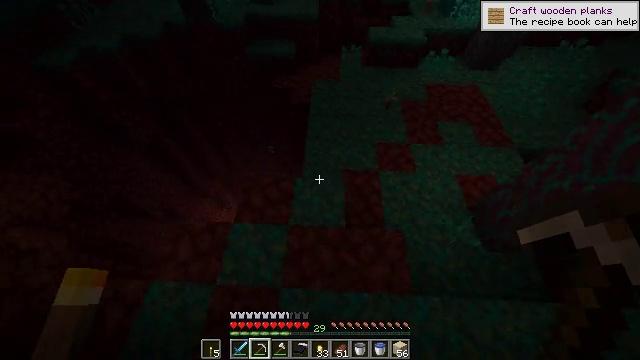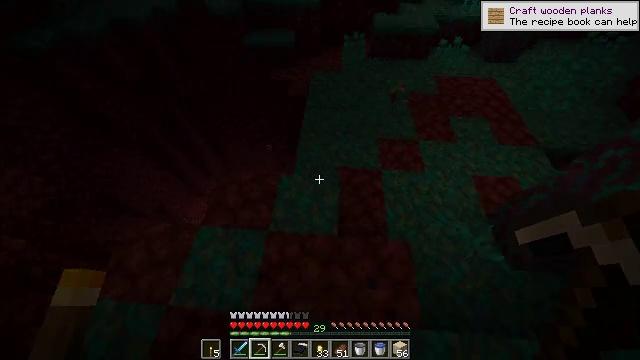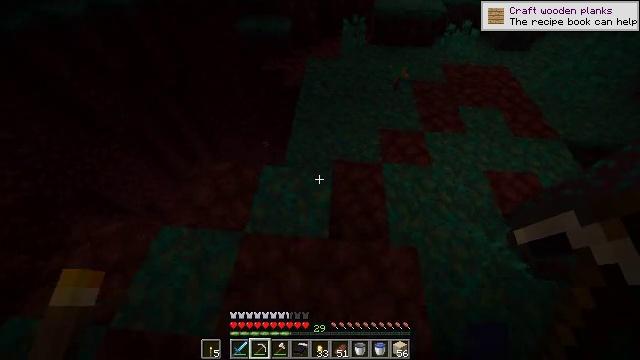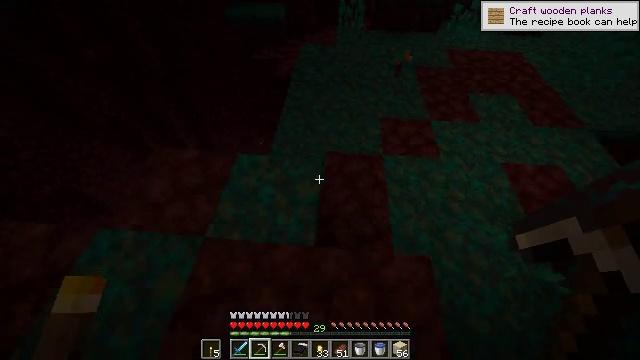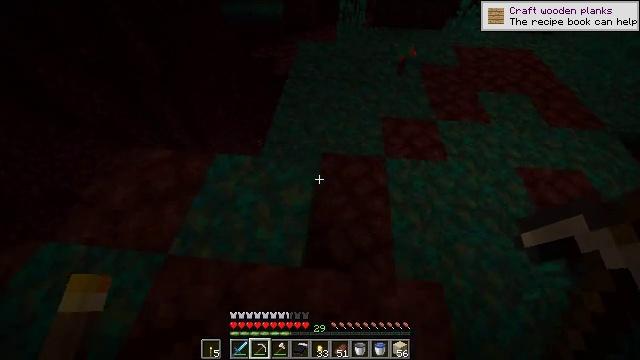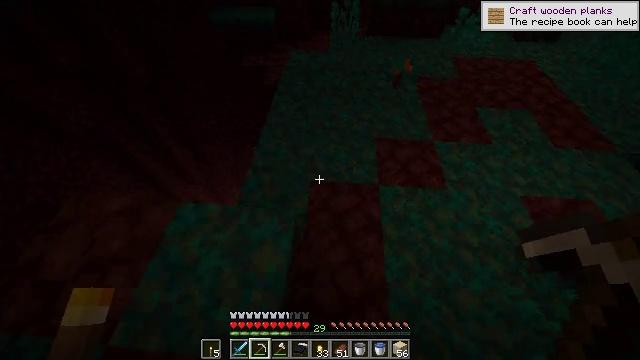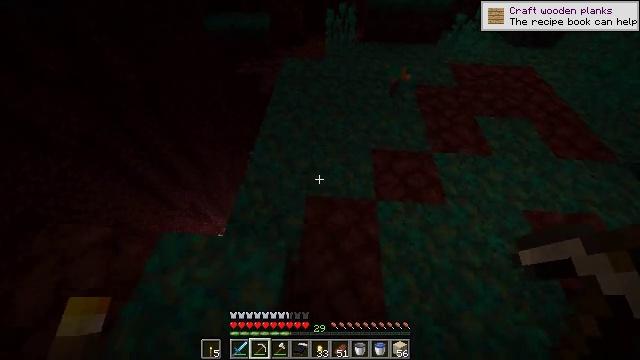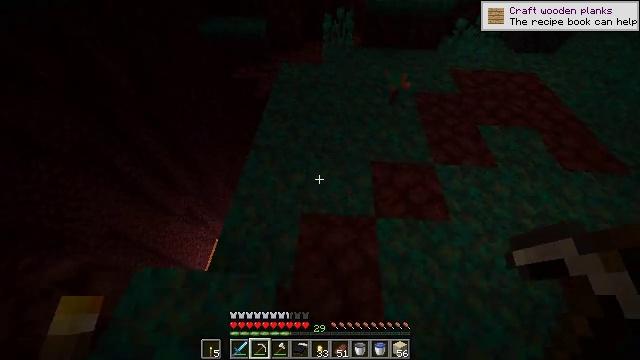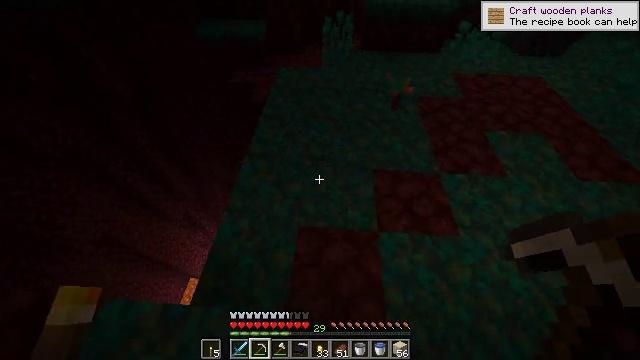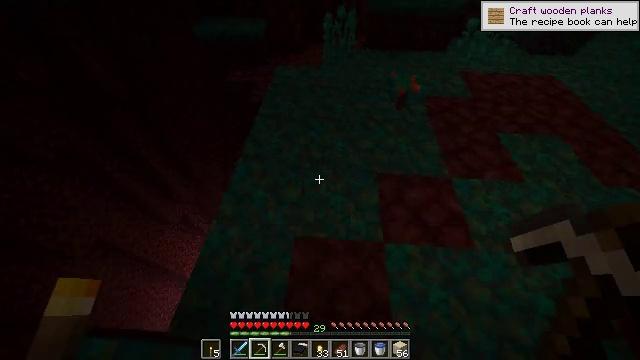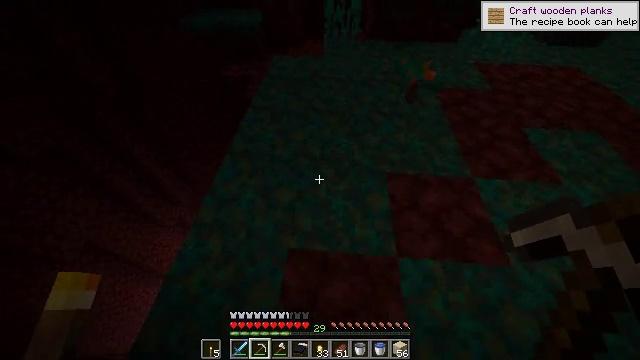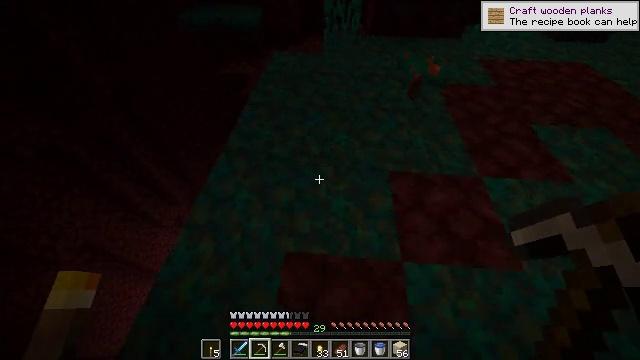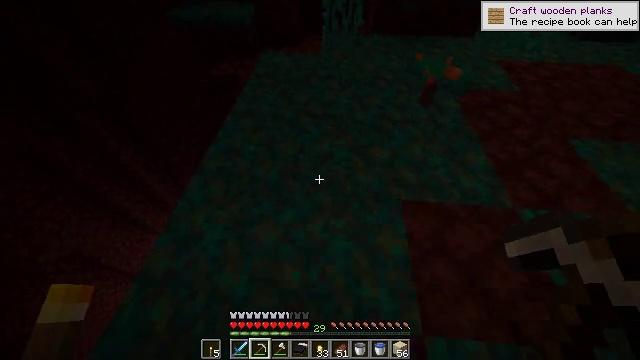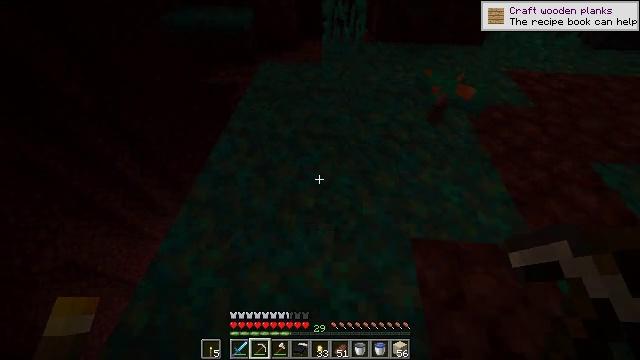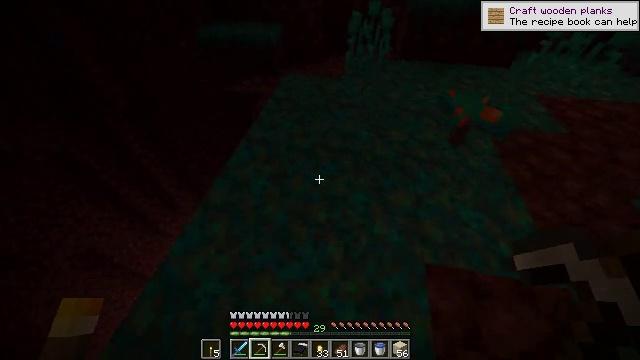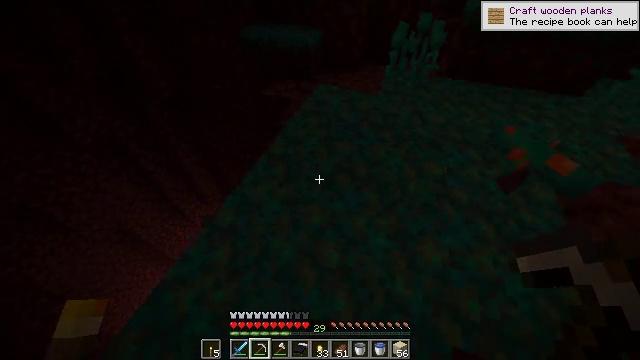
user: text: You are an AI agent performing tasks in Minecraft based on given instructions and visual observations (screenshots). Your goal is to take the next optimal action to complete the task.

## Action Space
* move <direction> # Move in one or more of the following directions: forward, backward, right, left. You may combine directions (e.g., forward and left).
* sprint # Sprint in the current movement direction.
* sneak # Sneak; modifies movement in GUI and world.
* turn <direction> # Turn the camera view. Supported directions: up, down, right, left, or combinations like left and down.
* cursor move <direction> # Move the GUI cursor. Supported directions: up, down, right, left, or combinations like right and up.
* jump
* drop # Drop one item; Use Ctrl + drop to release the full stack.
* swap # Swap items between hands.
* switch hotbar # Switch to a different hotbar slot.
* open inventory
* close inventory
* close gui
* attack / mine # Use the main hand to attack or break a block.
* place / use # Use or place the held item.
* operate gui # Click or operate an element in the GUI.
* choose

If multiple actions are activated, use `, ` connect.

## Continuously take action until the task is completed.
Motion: motion action
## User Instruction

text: Dig up the nether quartz ore.
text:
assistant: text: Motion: move forward and move right, sprint, turn left
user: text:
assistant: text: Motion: move forward and move right, sprint
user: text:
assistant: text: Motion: move forward, sprint
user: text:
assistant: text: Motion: move forward
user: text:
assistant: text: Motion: move forward
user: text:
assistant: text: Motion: move forward
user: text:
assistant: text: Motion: move forward
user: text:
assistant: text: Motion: move forward
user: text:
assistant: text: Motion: move forward
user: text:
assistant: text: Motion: move forward
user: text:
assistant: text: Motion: move forward
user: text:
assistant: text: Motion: move forward
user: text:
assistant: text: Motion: move forward
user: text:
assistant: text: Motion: move forward, turn left and up
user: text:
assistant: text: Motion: move forward, sneak, turn left
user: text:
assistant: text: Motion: move forward, sneak, turn left
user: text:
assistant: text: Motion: move forward, sneak
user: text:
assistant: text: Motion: move forward, sneak
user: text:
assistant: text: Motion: move forward, sneak
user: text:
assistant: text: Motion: move forward, sneak
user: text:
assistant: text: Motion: move forward, sneak
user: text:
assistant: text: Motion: move forward, sneak
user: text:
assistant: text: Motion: move forward, sneak
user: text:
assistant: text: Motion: move forward, sneak, turn left
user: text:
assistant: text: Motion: move forward, sneak, turn left
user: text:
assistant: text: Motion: move forward and move left, sneak, turn left
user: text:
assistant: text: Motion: move forward and move left, sneak, turn left
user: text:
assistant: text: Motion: move forward and move left, sneak, turn left
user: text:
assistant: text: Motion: move forward and move left, sneak, turn left and down
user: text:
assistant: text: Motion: move forward and move left, sneak, turn left and down